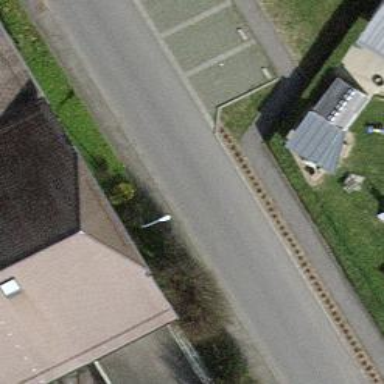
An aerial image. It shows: Asphalt footway.